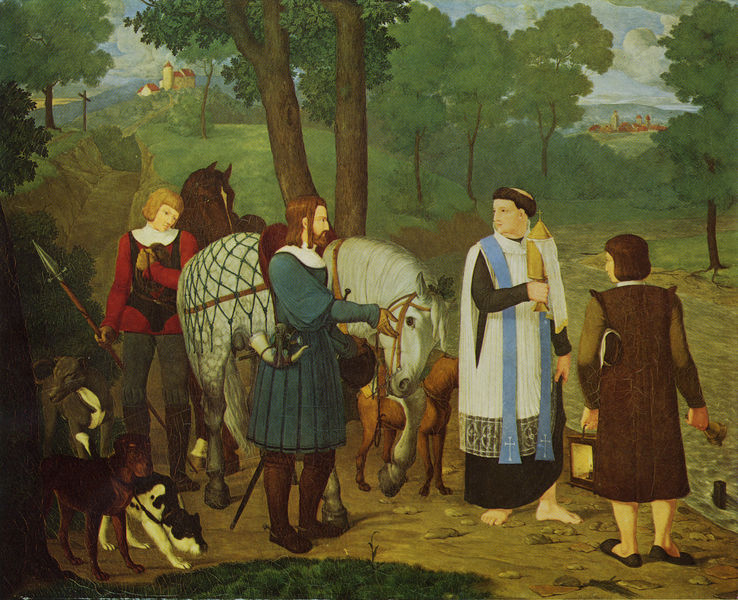
Titel: Der Graf von Habsburg
Künstler: Franz Pforr
Standort: Frankfurt (am Main)
Institution: Das Städel, Städelsches Kunstinstitut und Städtische Galerie
Schlagwörter: baum, berg, blau, blätter, dunkel, gemälde, hand, himmel, laub, mann, schatten, umhang, wasser, weiß, wolken, baumstämme, bäume, fluss, gelb, grün, landschaft, menschen, ocker, sand, stadt, ufer, äste, braun, bunt, frisur, frisuren, haar, hell, hintergrund, kleid, lampe, laterne, laternen, licht, männer, nacht, schwarz, strasse, szene, gebäude, gras, hund, hunde, rasen, rot, schal, schloss, tiere, weg, wiese, wolke, bart, blond, jacke, kappe, geschichte, historie, kleidung, kragen, steine, horn, öl, ast, bach, baumstamm, dämmerung, erde, gräser, horizont, häuser, hügel, natur, kirche, pfad, wege, geistlicher, gewand, haare, mantel, decke, blatt, leuchte, renaissance, wald, esel, genre, pferd, pferde, reiter, turm, fell, huf, hufe, mähne, sattel, farbig, füße, ruhen, italien, pflaster, schuhe, berge, gebirge, dorf, farbe, tag, naiv, weis, pause, rast, kuppel, romantik, könig, lanze, glatze, junge, ölfarbe, nazarener, stola, bauer, ortschaft, barfuss, burg, kloster, kreuz, religion, türme, einöde, lichtung, geschirr, schwert, waffen, soldat, waffe, scherpe, stiefel, schuh, ritter, jagd, schimmel, trense, talar, prister, jüngling, pfarrer, glocke, jäger, jesus, wanderer, mittelalter, strumpfhose, begegnung, hostie, monstranz, pastor, priester, mönch, siedlung, luther, bettler, geistliche, prozession, speer, edelmann, sporen, städte, deutsche romantik, reisender, hohlweg, pfeil, netz, artefakt, reliquie, rasten, ikone, wegesrand, kreut, tonsur, dörfer, tabernakel, forst, siedlungen, reittier, martin, scharren, spiess, lukasbund, spore, knappe, hess, pforr, rasur, renaussance, rudolf ii, rudolph ii, rufolph ii., sonsur, todesfall, monch, wald4, lmape, krezu